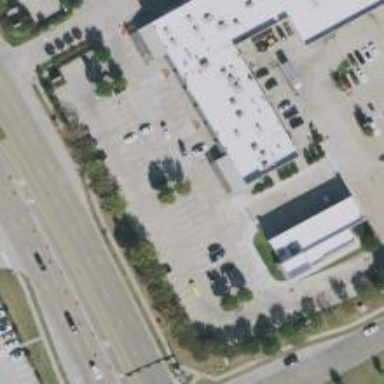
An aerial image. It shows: Retail building.